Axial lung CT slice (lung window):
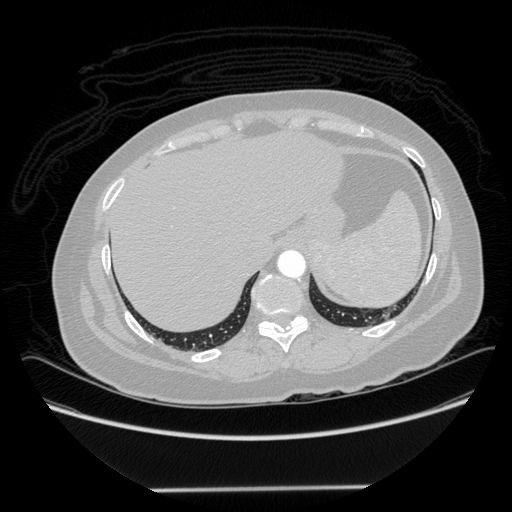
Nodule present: no